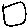
Label: square